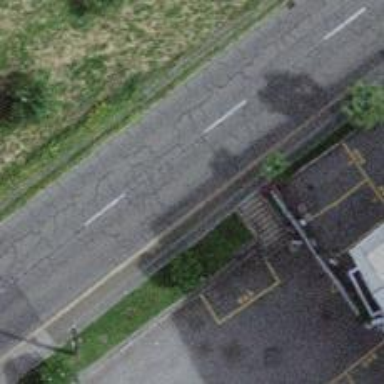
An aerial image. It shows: Set of steps on the road.